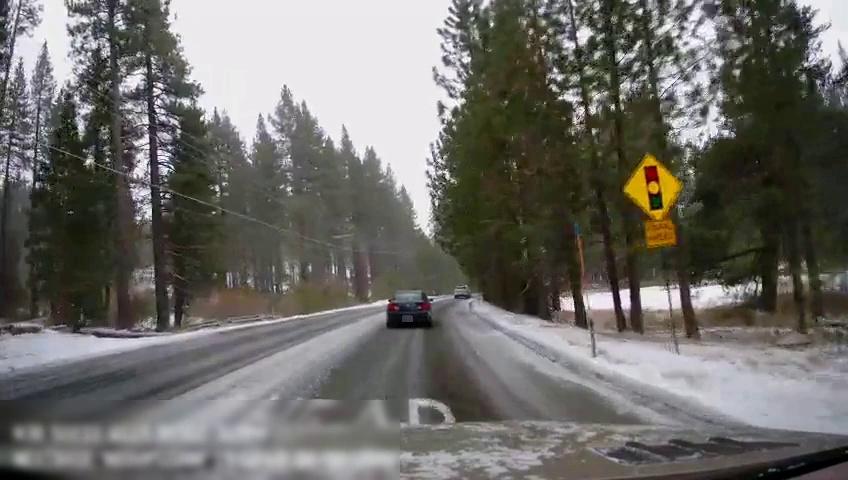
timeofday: Day
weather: Snowy
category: Drivable Space
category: Vehicles | SUV
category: Vehicles | Car
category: Lanes | Opposite Lane
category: Lanes | Opposite Lane
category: Traffic | Signs
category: Traffic | Signs